Interaction volume radius: 5 \u00c5
Interaction volume height: 10 \u00c5
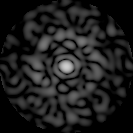
Disorder parameter: 0.8594